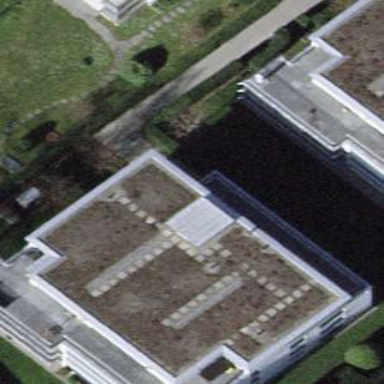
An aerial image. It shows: Balcony as part of building.